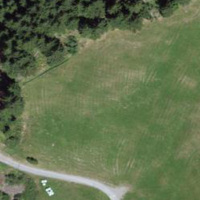
EUNIS habitat code: 24
Species observed at this site:
Maniola jurtina